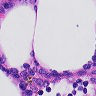
Metastatic tissue present: no